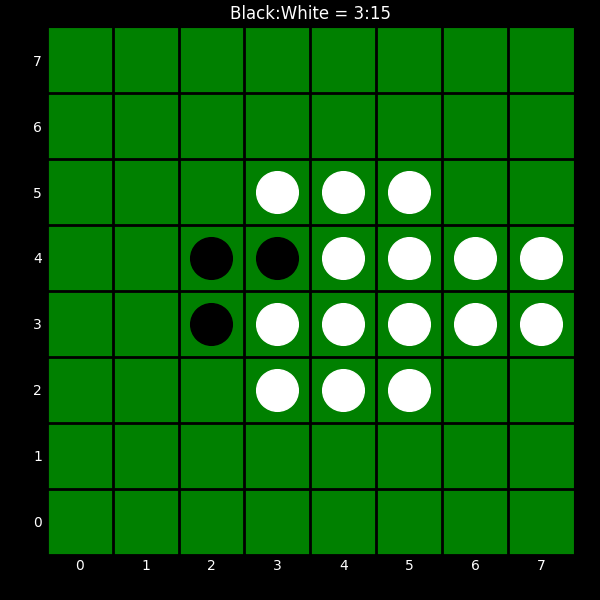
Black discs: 3
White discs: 15